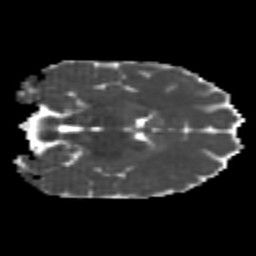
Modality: MD
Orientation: coronal
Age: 21
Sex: female
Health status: healthy
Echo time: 0.074 s